Question: I am using a FIR filter in MATLAB to filter a signal. In the figure below, applying my filter to the top plot creates the bottom plot:

The effect this has is to successfully low-pass filter the data, but to shift everything along by 500 msec.
Here is the routine I use to low-pass filter the data:
'''
% (Start with any vector called 'inputData')
samplingRate = 1000;
filterLength = 1000;
filterCutOff = 90;
filterType = fir1(filterLength , filterCutOff/(samplingRate/2), 'low'); % define the low pass filter
inputData = filter(filterType,1,inputData); % filter the data
'''
I'm aware that the 500 msec shift of my data relates to half the filter length (1000ms), but why does this happen, and am I doing something fundamentally wrong? I know that I just delete the first 500 msec of my filtered data, but I am also missing the last 500 msec of the data.
Note that this example requires the .
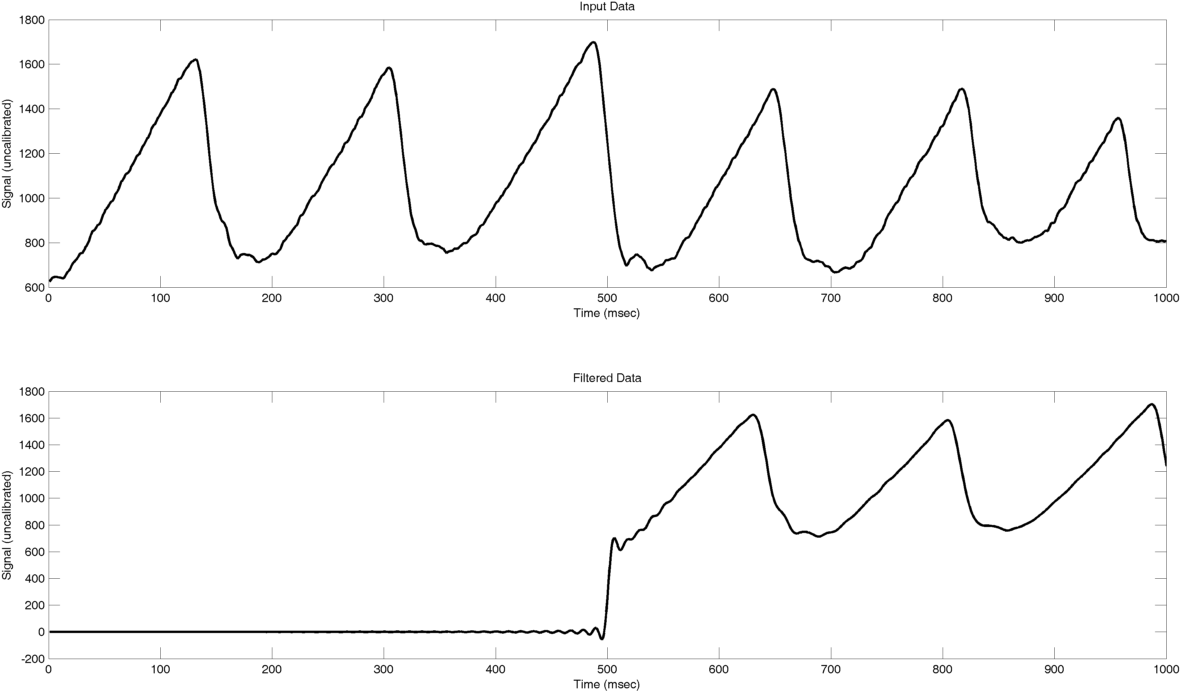
Answer: If you don't want the delay, you will need to use an IIR filter zero phase delay (use 'filtfilt').
You can't have a FIR without delay. That is, you will need to choose the filter which is best for your situation...
For more information on filters, use:
> Mitra, S. K. Digital Signal Processing: A Computer-Based Approach, 2nd Ed. Mcgraw-Hill College
Of course, you may choose the newest edition if you like.